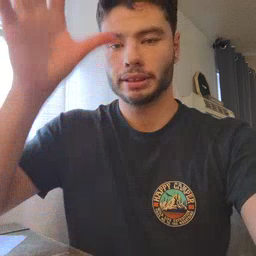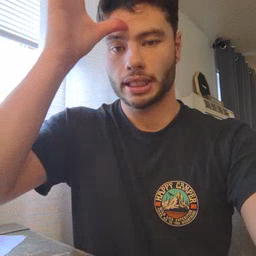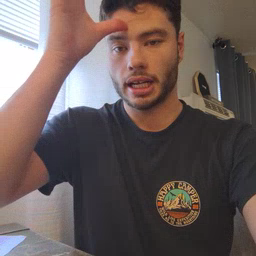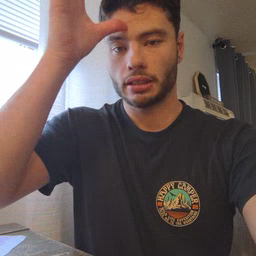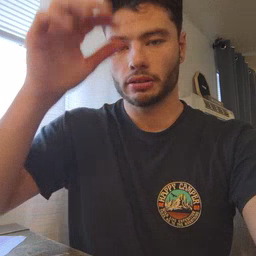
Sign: dad